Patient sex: F
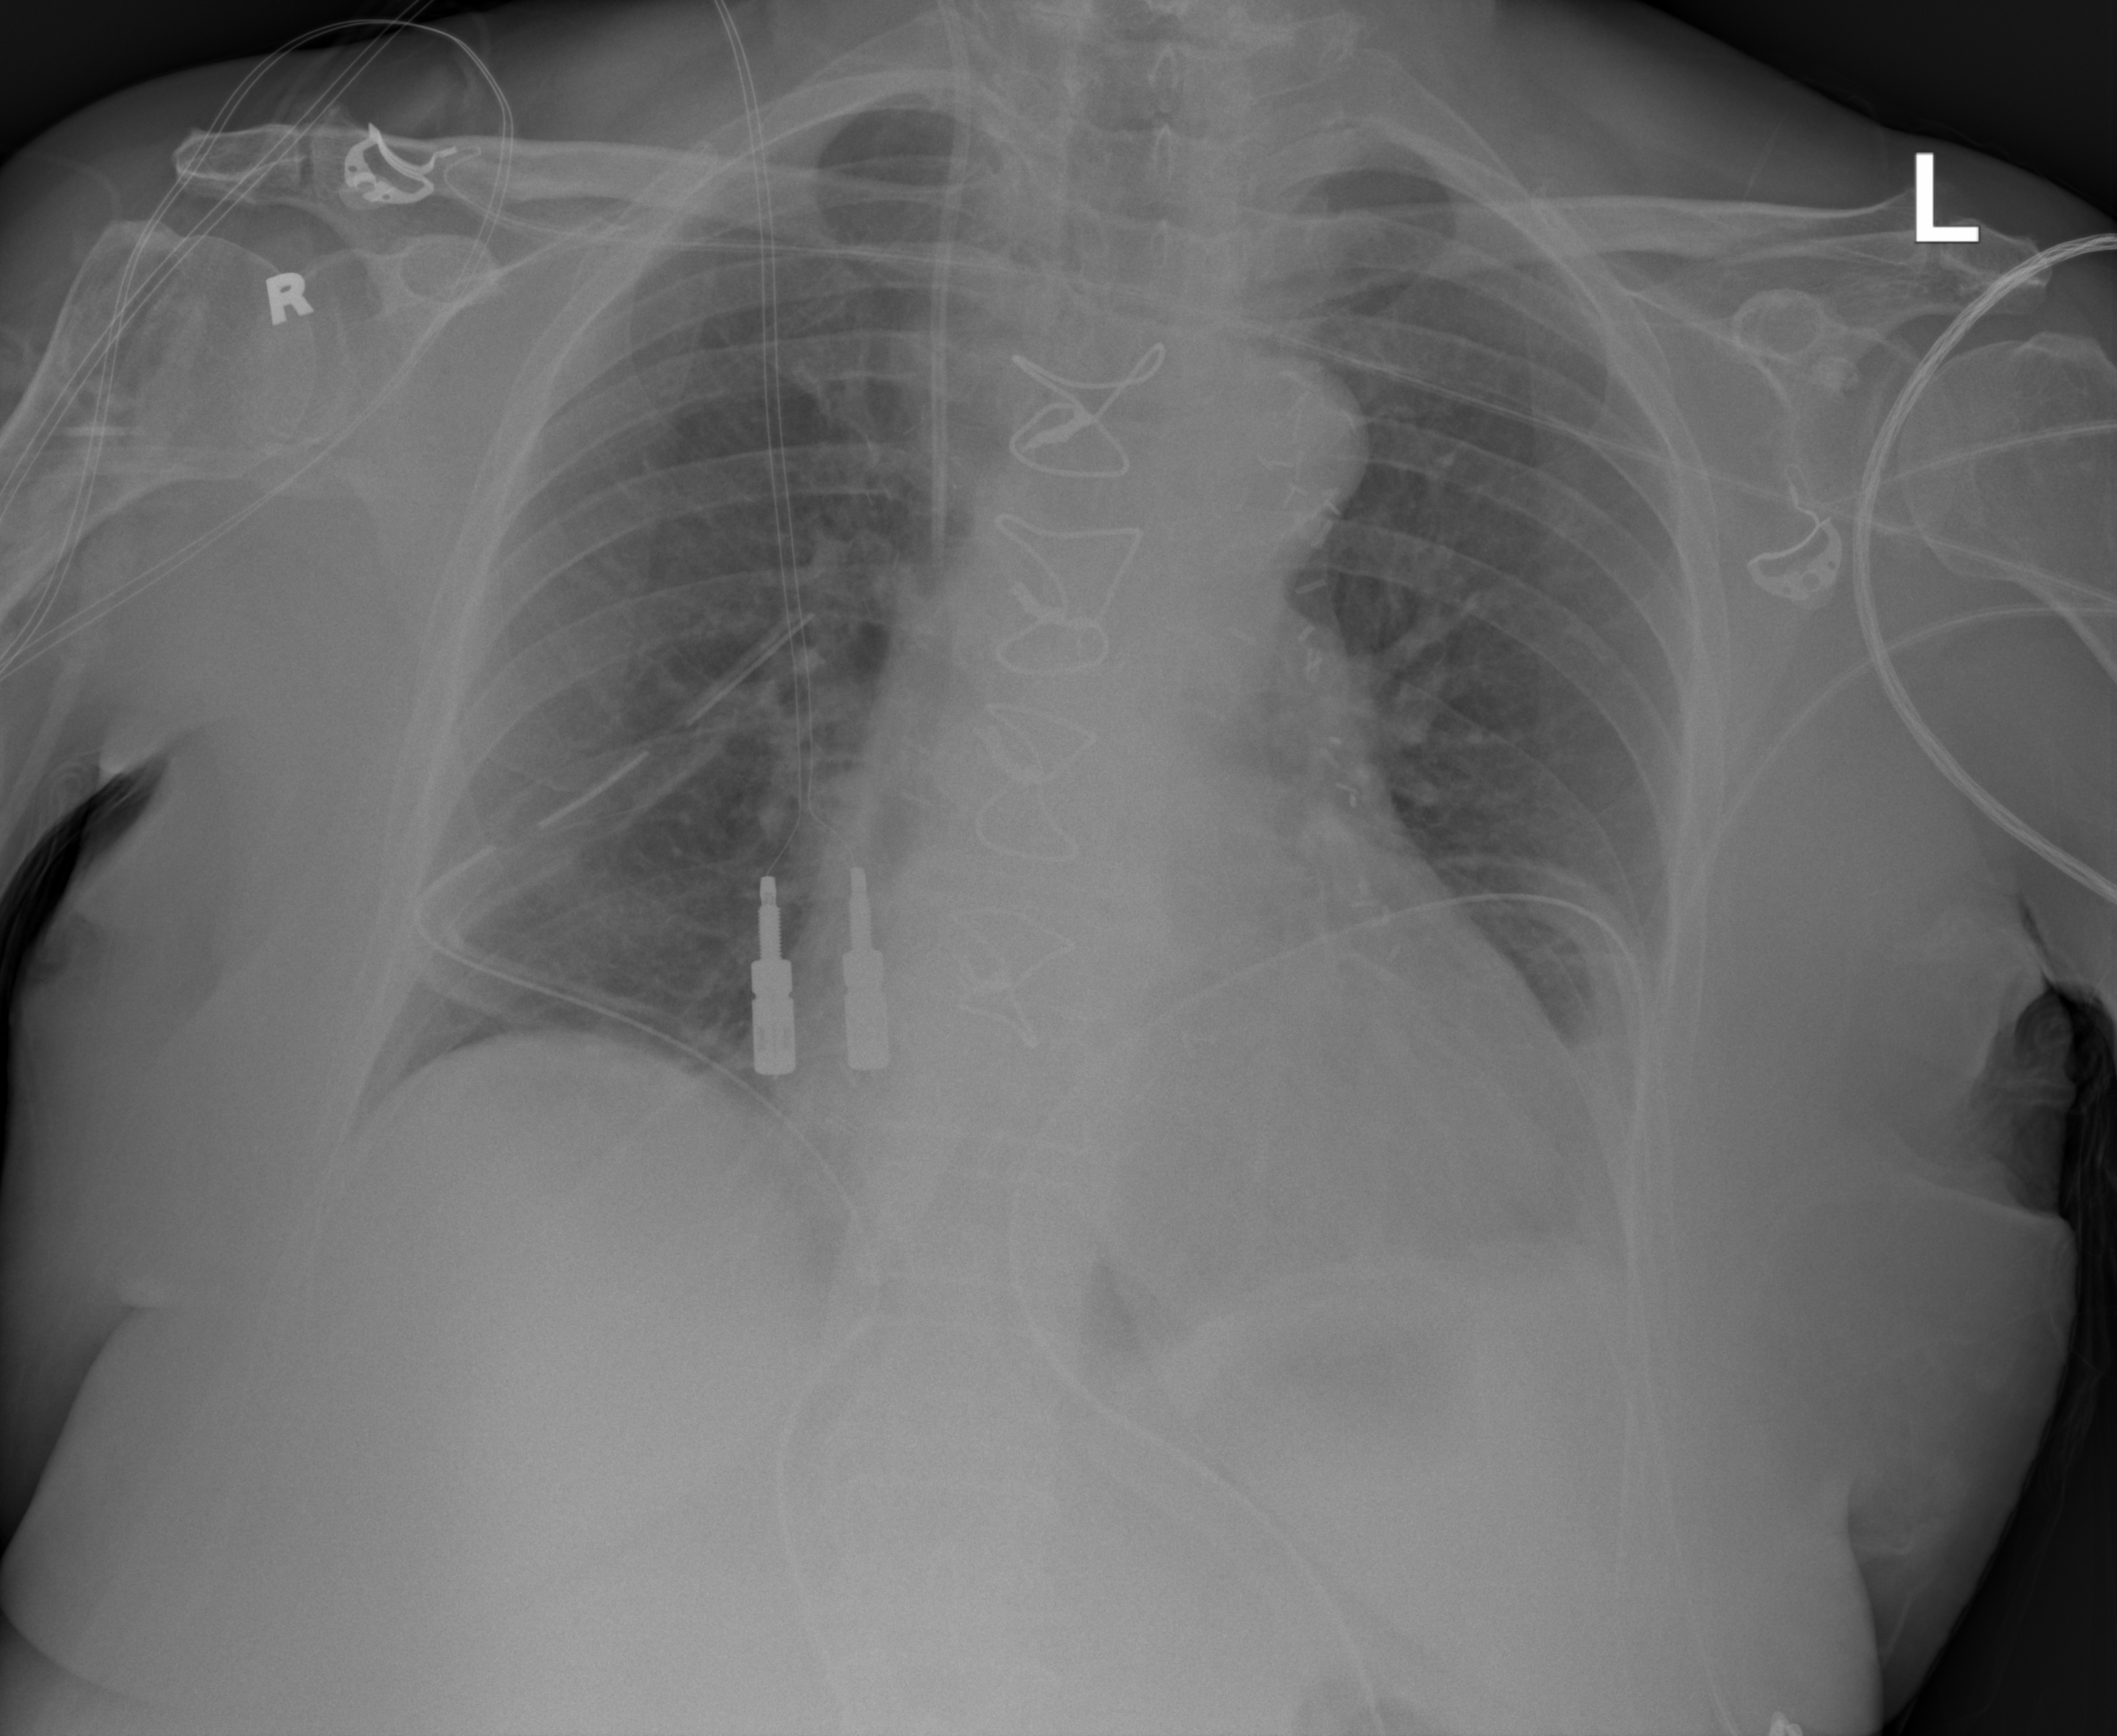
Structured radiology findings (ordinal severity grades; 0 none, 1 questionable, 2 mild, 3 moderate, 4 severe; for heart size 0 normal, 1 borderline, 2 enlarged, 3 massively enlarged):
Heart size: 2
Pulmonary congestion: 2
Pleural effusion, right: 0
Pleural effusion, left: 1
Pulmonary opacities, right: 0
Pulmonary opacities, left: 0
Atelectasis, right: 2
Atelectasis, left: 2